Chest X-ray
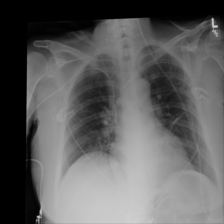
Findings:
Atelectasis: negative
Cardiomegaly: negative
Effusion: negative
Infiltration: negative
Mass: negative
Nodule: negative
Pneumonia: negative
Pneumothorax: negative
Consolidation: negative
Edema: negative
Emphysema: negative
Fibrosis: negative
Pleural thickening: negative
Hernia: negative